Aerial crown-view tile of a tropical tree (Barro Colorado Island, Panama), acquired 20240918:
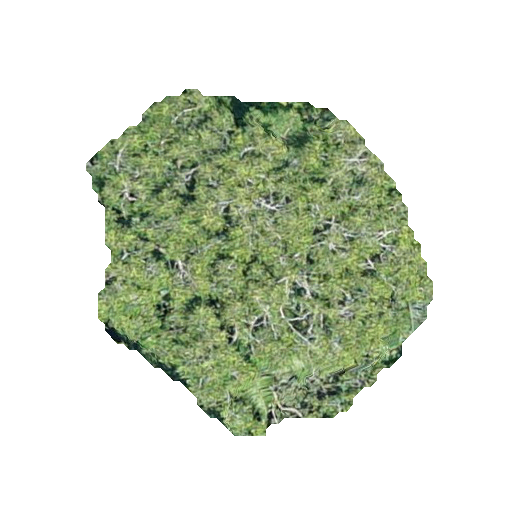
Species: Guatteria lucens
GBIF accepted scientific name: Guatteria lucens
Crown area: 133.69 m²